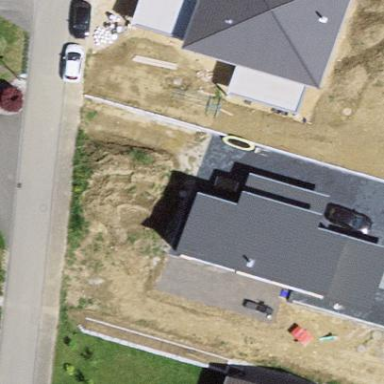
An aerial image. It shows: Detached building.